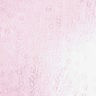
Metastatic tissue present: no